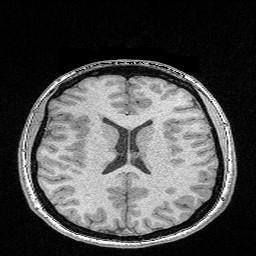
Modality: FLASH
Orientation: coronal
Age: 24
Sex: female